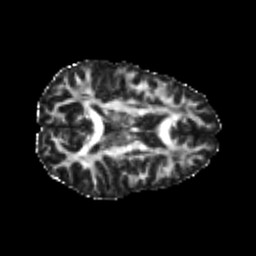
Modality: FA
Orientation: axial
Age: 25
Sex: female
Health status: healthy
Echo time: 0.074 s